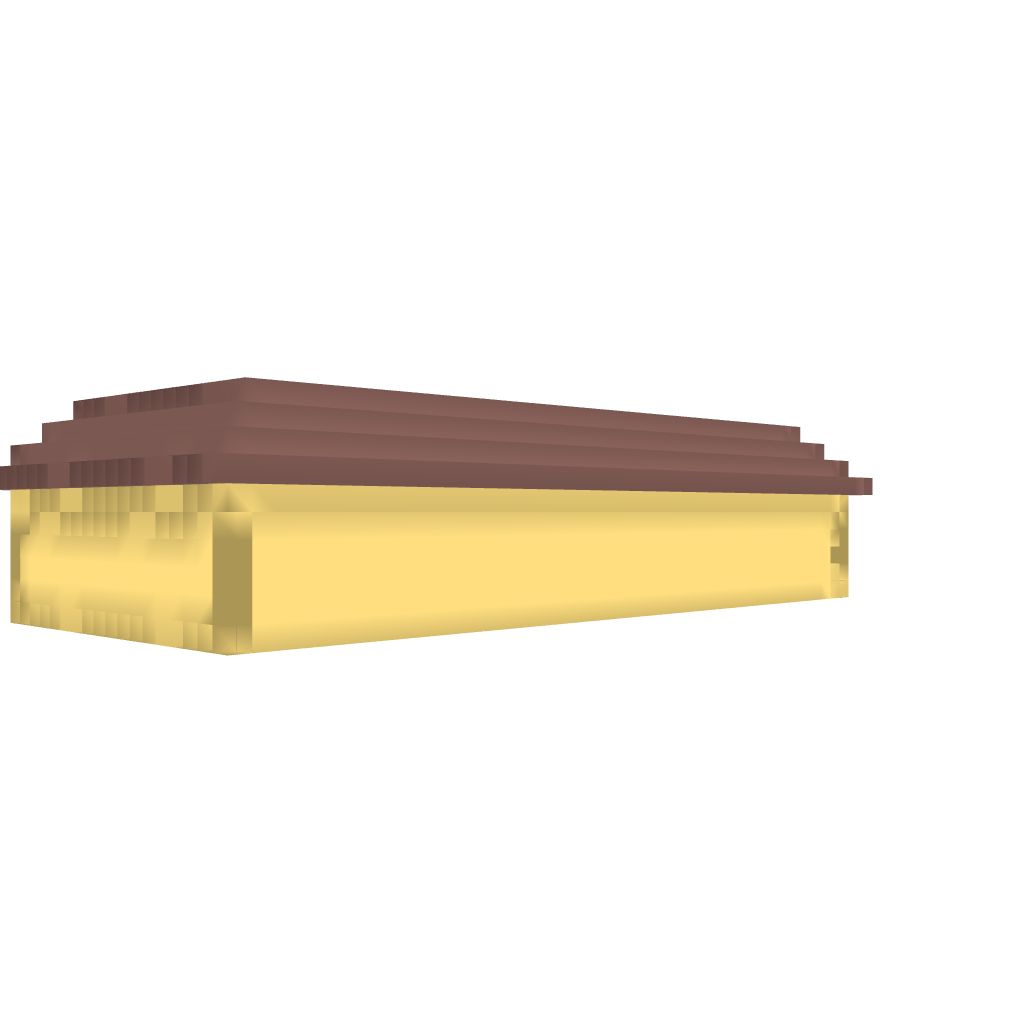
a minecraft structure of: Desert House bad low quality